Here is the time-frequency (STFT) view of a rotor kit's vibration measurement. What is the most likely rotor condition (normal, misalignment, unbalance, looseness)?
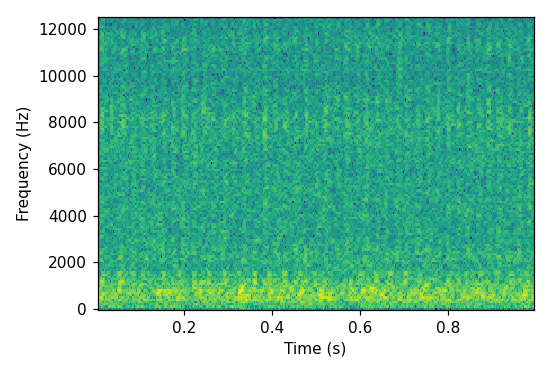
Answer: misalignment